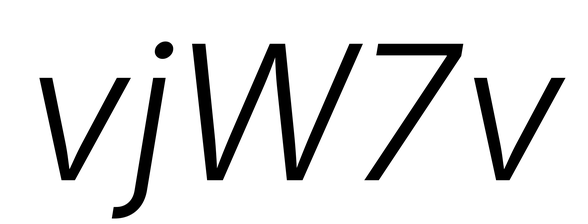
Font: Inter-Italic_Light_Italic